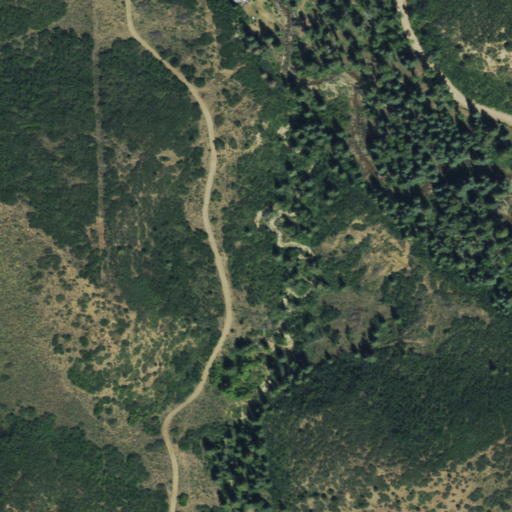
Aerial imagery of valley in Colorado named Little Muddy Gulch containing deciduous forest, shrub, woody wetlands, evergreen forest, mixed forest, and open development